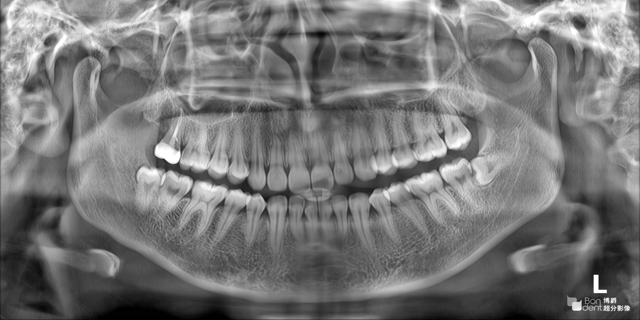
adult